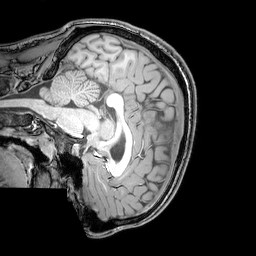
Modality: T1w
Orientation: sagittal
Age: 22
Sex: male
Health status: healthy
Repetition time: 0.081 s
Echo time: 0.037 s